Question: I have a local folder which I wanted to convert to a Git repository and then push to a remote repository. I ran the command 'git init' in the project folder and then used the command 'git add .'. When I run the command 'git status', I get the message that I have untracked files. I ran the 'git add .' command multiple times but I see the same message.
What should I do to track these files so I can push to a remote repo?
I'm using Windows 8.1 x64 machine.
UPDATE: Please see the answer below.

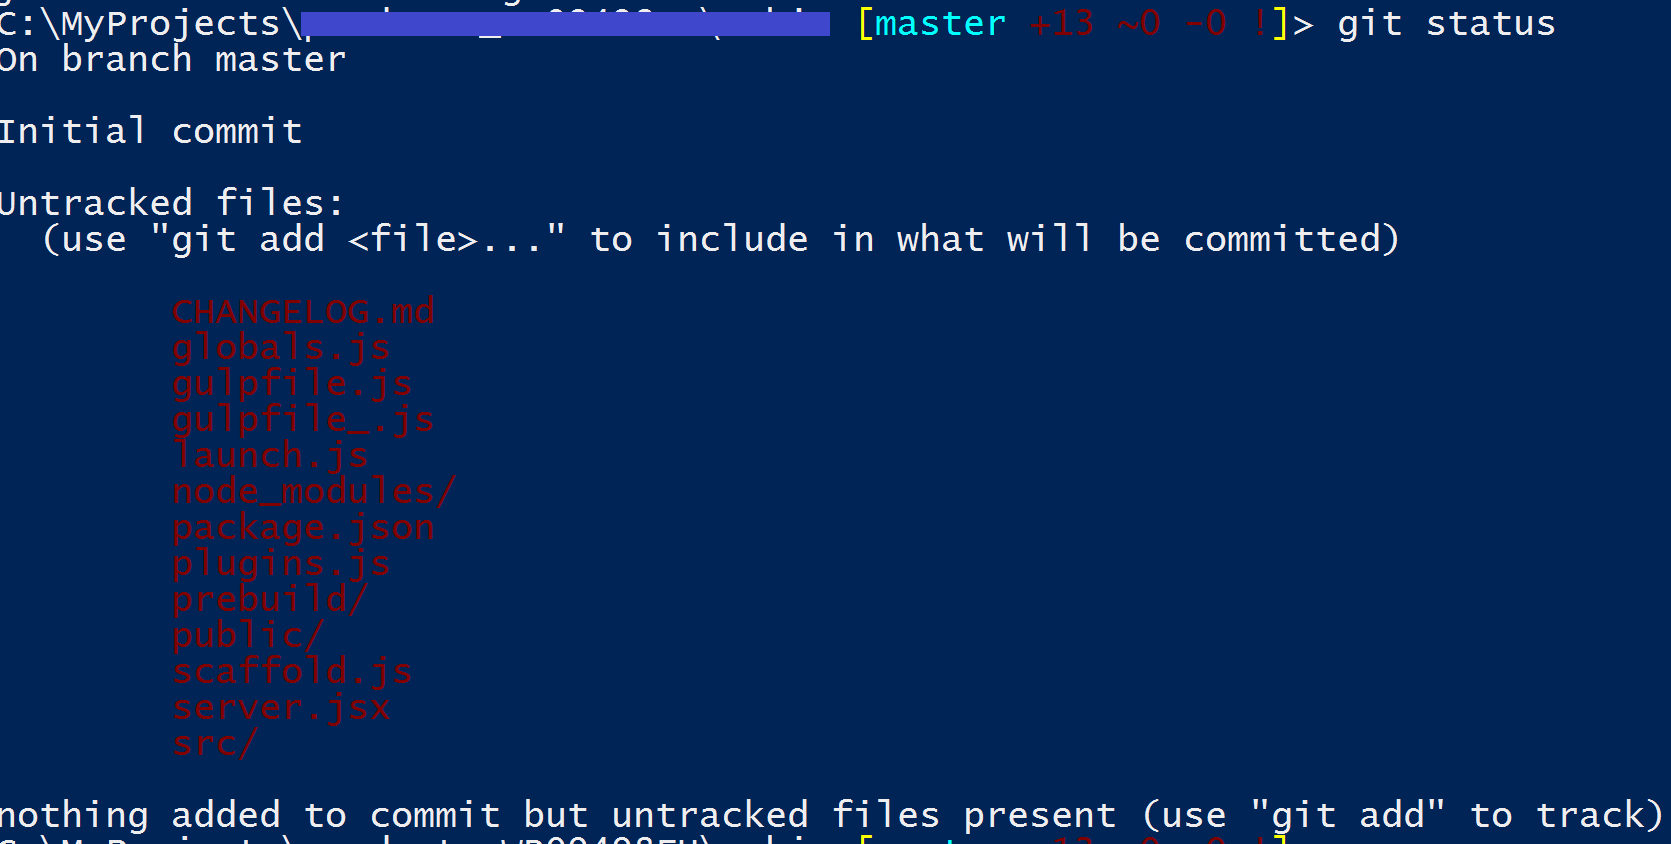
Answer: I used the command to fix the error for longer file names. I was able to add all files after making that change.